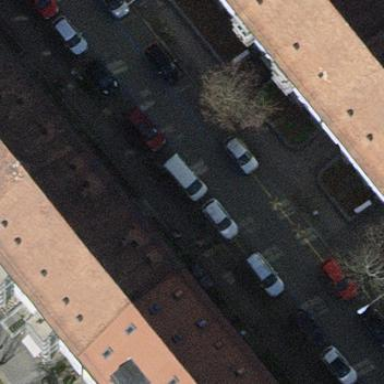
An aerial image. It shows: Parking lane for vehicles.